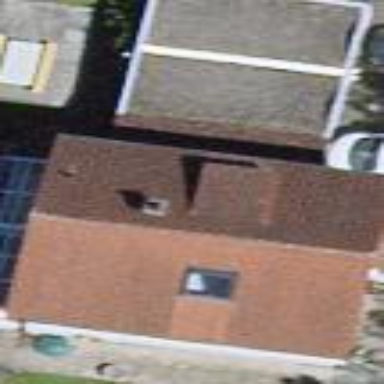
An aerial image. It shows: Detached building.